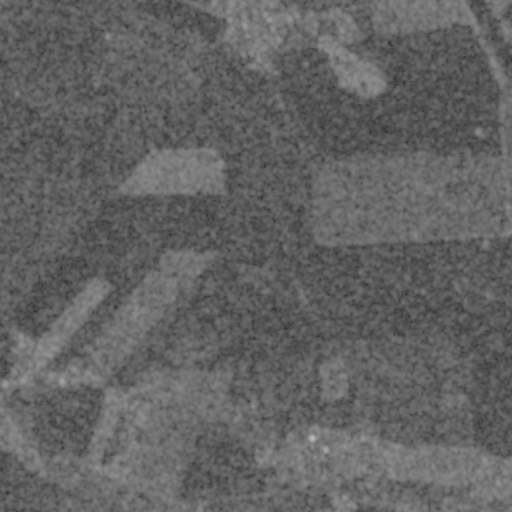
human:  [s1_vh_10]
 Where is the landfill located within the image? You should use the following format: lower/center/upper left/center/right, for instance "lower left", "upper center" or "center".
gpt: The landfill is located in the upper right of the image.
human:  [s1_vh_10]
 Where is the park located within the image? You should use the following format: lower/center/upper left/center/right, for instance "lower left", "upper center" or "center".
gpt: The park is located in the upper center of the image.
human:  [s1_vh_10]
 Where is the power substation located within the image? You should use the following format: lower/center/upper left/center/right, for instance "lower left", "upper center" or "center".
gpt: The power substation is located in the upper left of the image.
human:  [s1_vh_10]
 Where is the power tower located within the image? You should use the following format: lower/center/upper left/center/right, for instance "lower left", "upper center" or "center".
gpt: The power tower is located in the upper left of the image.
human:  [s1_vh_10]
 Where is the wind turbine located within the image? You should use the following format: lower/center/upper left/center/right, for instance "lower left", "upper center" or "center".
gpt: The wind turbine is located in the upper right of the image.
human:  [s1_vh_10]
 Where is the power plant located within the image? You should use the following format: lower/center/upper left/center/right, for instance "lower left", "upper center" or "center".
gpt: There is no power plant in the image.

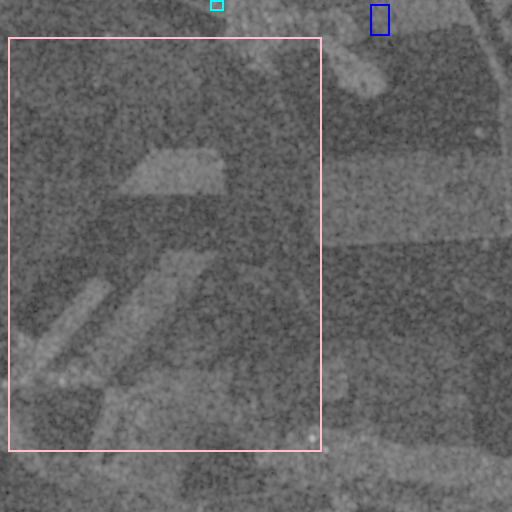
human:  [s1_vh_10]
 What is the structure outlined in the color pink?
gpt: The structure outlined in pink is a crop field.
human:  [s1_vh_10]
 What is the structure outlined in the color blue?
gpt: The structure outlined in blue is a landfill.
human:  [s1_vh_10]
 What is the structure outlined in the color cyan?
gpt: The structure outlined in cyan is a park.
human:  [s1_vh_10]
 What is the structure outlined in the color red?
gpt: There is no red outline.